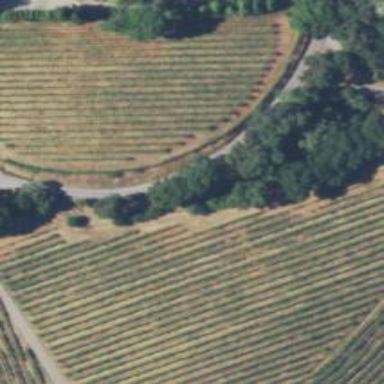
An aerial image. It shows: Vineyard where grapes are grown.